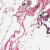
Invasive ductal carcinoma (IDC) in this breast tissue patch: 0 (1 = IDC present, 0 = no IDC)